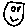
Label: smiley face